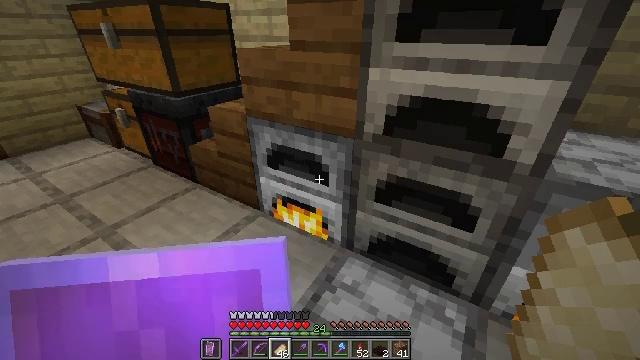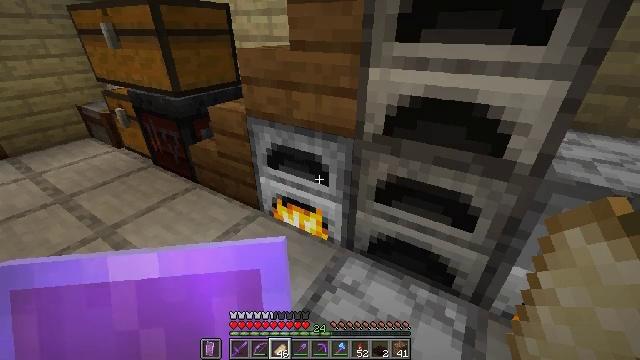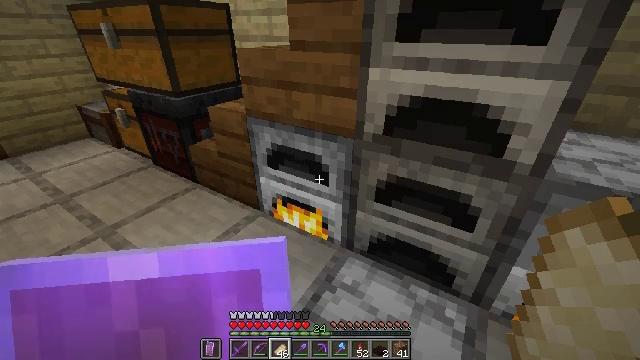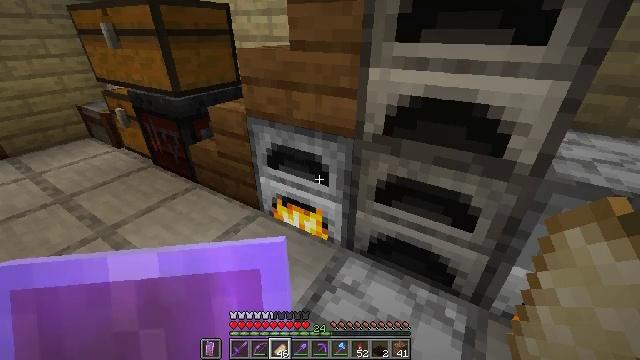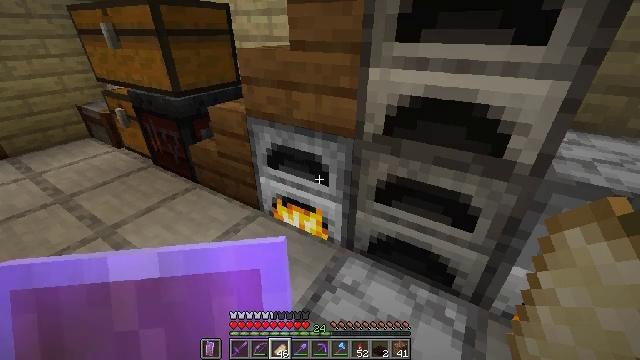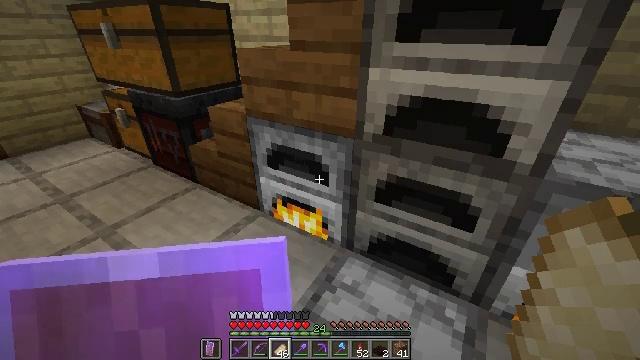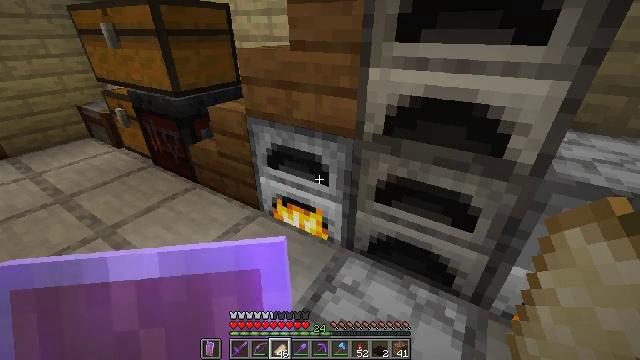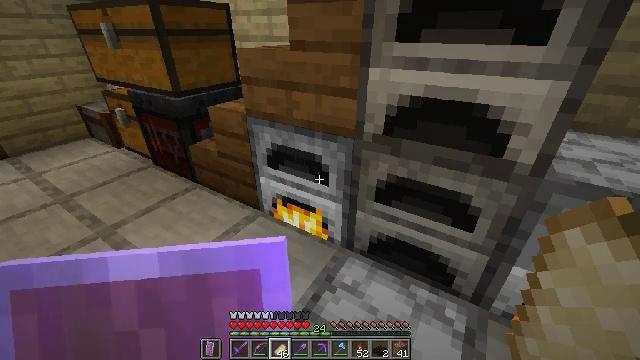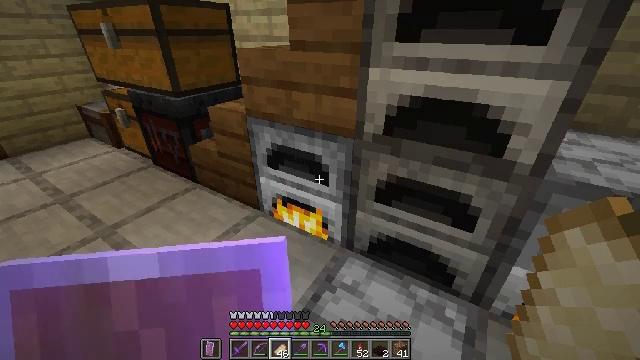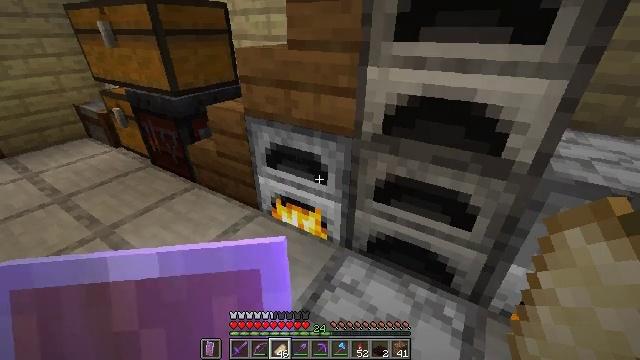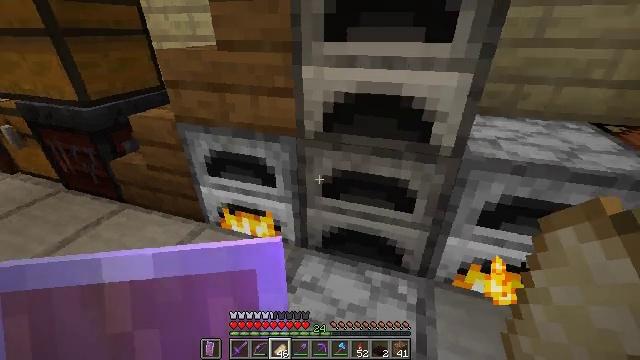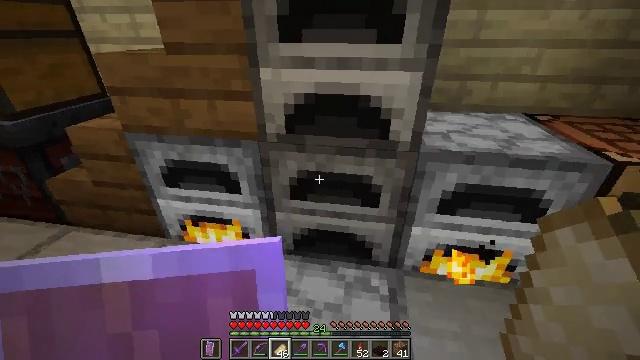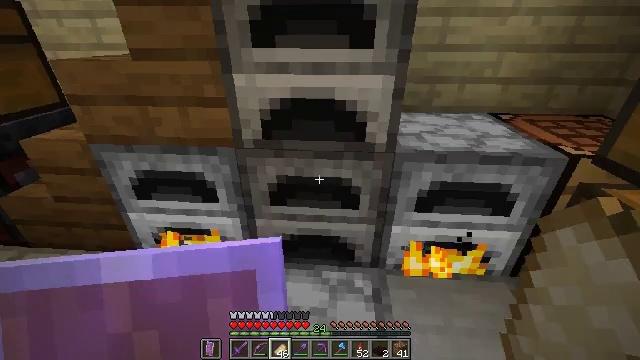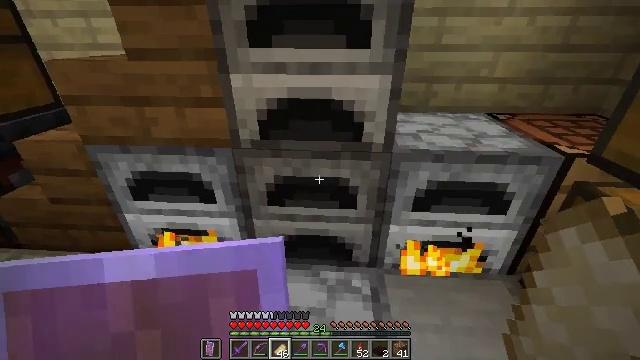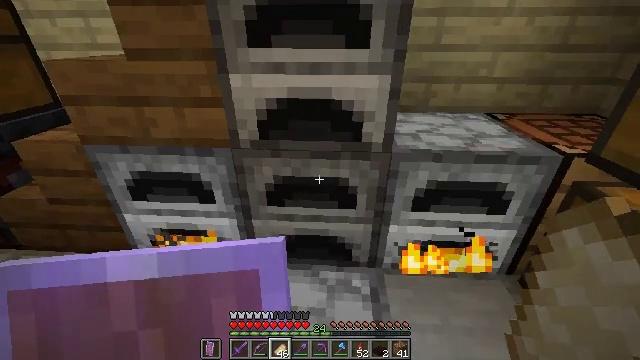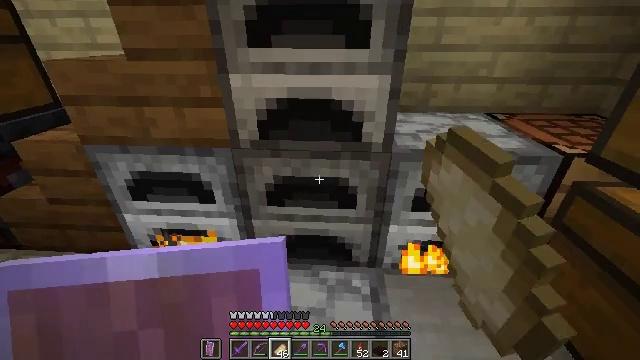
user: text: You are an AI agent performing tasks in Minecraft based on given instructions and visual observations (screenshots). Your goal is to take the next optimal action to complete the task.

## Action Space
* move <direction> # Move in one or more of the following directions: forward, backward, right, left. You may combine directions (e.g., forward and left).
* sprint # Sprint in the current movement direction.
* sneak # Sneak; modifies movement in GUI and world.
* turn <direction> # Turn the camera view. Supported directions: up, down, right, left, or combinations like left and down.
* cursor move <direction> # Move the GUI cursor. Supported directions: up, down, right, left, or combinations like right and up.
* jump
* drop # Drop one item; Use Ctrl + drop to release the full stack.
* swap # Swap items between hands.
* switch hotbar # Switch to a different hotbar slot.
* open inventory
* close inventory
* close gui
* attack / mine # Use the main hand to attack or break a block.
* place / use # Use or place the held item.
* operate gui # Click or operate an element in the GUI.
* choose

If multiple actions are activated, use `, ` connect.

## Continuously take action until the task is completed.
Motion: motion action
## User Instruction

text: Convert netherrack into nether brick using a furnace.
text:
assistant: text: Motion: no_op
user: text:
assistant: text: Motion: no_op
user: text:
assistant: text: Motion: no_op
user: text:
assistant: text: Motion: no_op
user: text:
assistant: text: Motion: no_op
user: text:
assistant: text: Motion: no_op
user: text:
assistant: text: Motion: no_op
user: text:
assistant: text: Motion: no_op
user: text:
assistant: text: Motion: no_op
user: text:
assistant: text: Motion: turn right
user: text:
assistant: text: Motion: turn right
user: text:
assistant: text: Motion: turn right
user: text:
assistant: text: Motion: no_op
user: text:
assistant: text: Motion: use / place
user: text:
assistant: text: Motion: use / place
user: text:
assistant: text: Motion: use / place
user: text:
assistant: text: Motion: use / place
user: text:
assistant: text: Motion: no_op
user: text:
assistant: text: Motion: no_op
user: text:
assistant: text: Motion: no_op
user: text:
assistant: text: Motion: no_op
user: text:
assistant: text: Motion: no_op
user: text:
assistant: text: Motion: no_op
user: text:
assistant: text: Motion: no_op
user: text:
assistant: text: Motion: no_op
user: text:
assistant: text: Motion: no_op
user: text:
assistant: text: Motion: no_op
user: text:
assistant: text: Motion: no_op
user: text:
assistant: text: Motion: no_op
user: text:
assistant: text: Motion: no_op